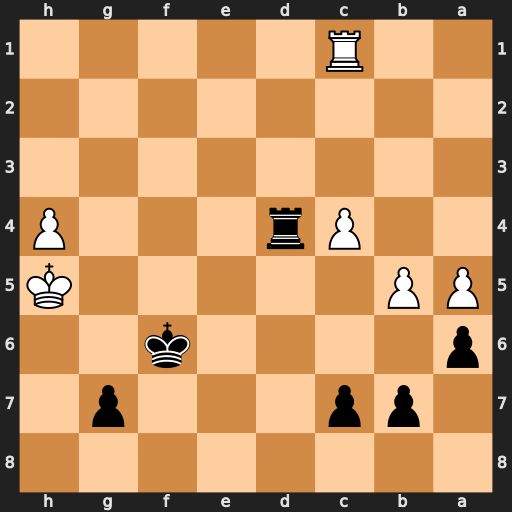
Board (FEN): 8/1pp3p1/p4k2/PP5K/2Pr3P/8/8/2R5
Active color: b
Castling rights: -
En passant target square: -
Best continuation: g6+ Kh6 Rxh4#